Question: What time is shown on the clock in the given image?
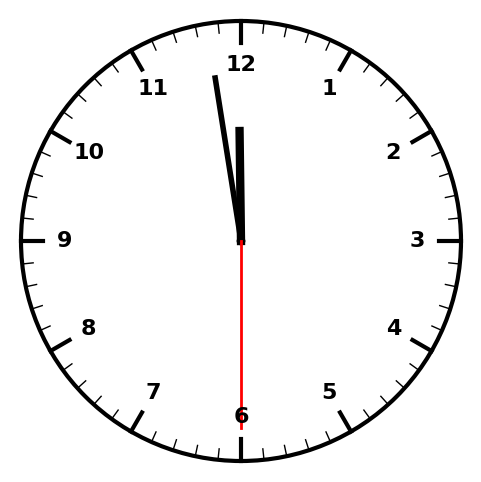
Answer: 11:58:30